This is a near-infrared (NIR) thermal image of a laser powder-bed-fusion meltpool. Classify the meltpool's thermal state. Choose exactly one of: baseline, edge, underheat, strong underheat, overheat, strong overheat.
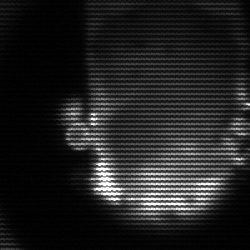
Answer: baseline